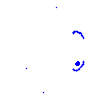
Particle: pion